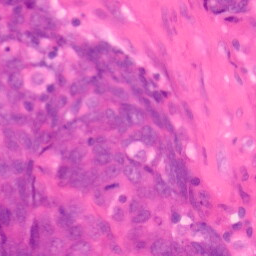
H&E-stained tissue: Colon